Question: <URL>
If you click any of the "Add to Cart" buttons for either Sample, 1/4 Lb, 1/2 Lb, a message appears at the top saying that the product was successfully added to the cart.

But the blue "View Cart" button in the message does nothing in Android Chrome on my Samsung Galaxy S5. It works fine in Windows 8 Chrome though.
I viewed the HTML source on each device and in Windows I can see:
'''
<div class="woocommerce-message"><a href="https://blendbee.com/cart/" class="button wc-forward">View Cart</a> "Minty Black" was successfully added to your cart.</div>
'''
But in Android I can't see that HTML in the source, although the button is visible in the browser.
This is a strange one...any ideas?
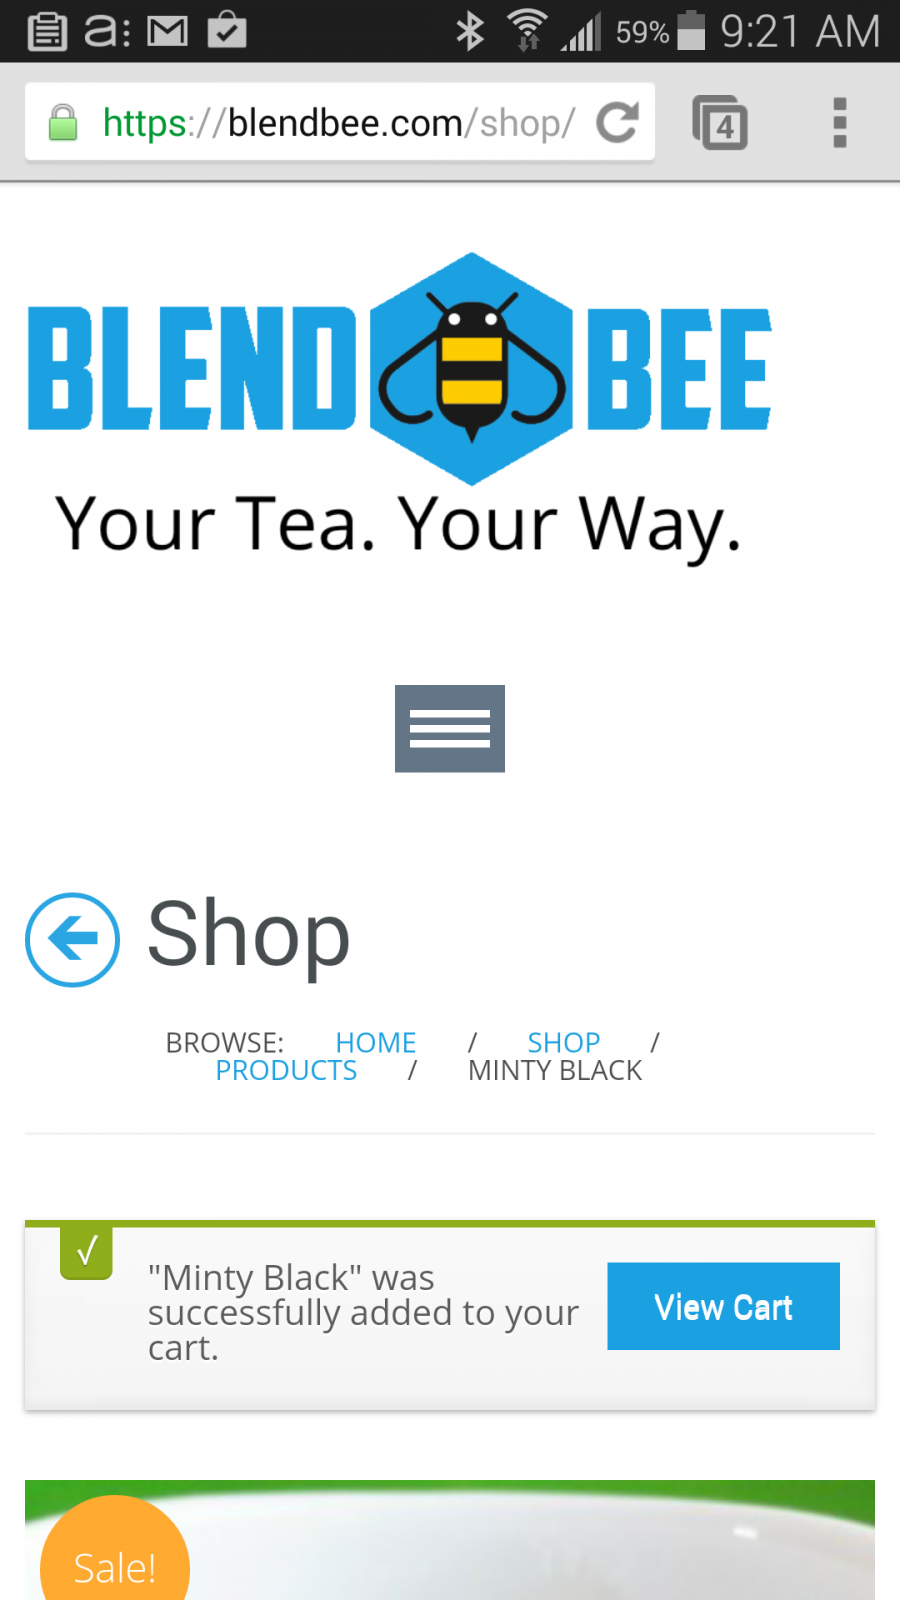
Answer: This CSS did the trick:
'''
@media screen and (max-width: 767px) {
#shop-sidebar {clear:both}
}
'''